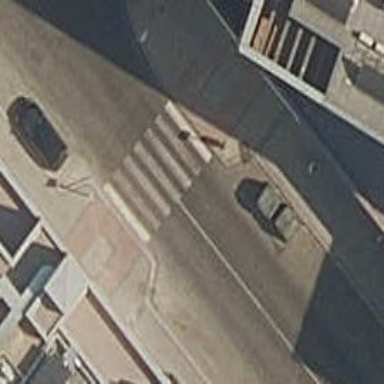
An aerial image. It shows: Uncontrolled zebra crossing on footway.